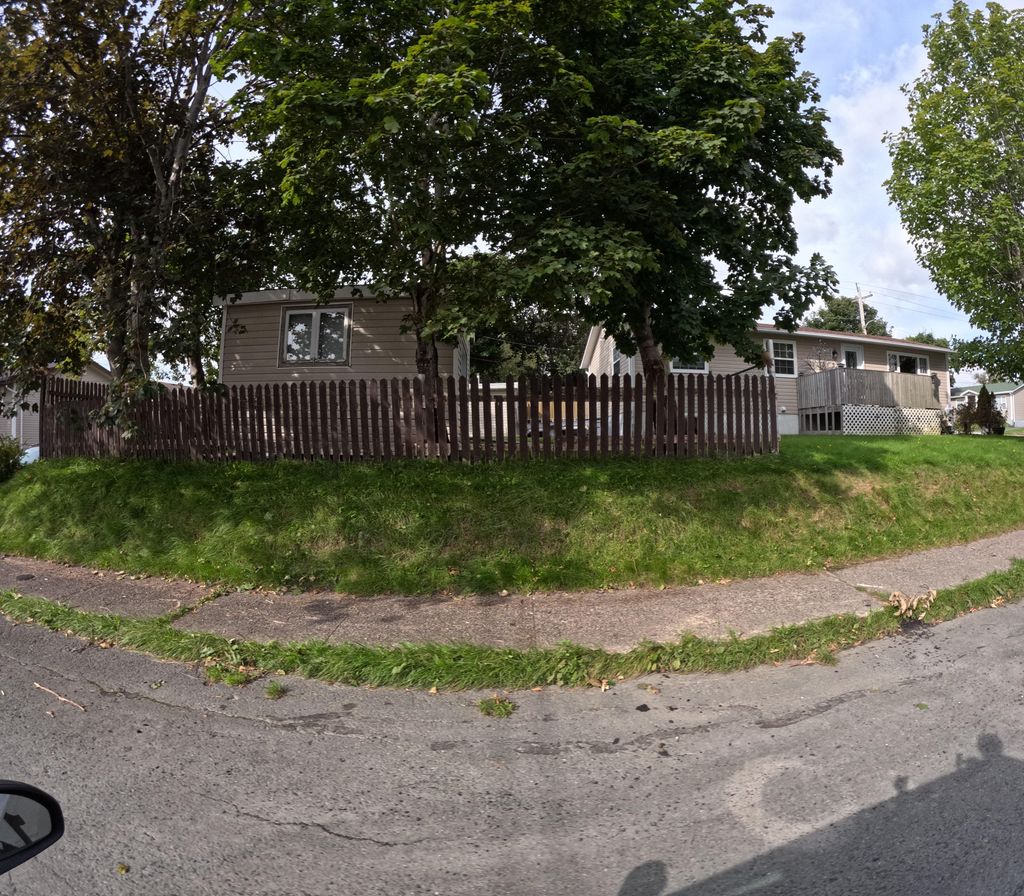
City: st_johns